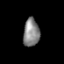
Tissue: prostate
Cell type: T cells
Senescence score: 0.3173
Nuclear area (px): 445
Mean DAPI intensity: 133.836